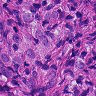
Metastatic tissue present: yes